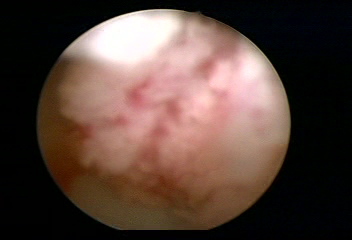
Modality: WLC
Class: Malignant
Subclass: LowGradePapillary
Lesion: L1
Stage: Ta
Morphology: Papillary
Bladder cancer association: Yes
Annotated structures: Tumor